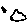
Label: cloud